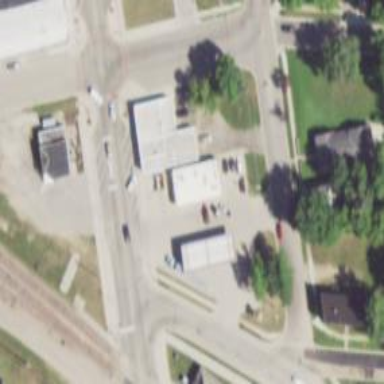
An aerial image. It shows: Convenience shop.